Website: macys
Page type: gifting
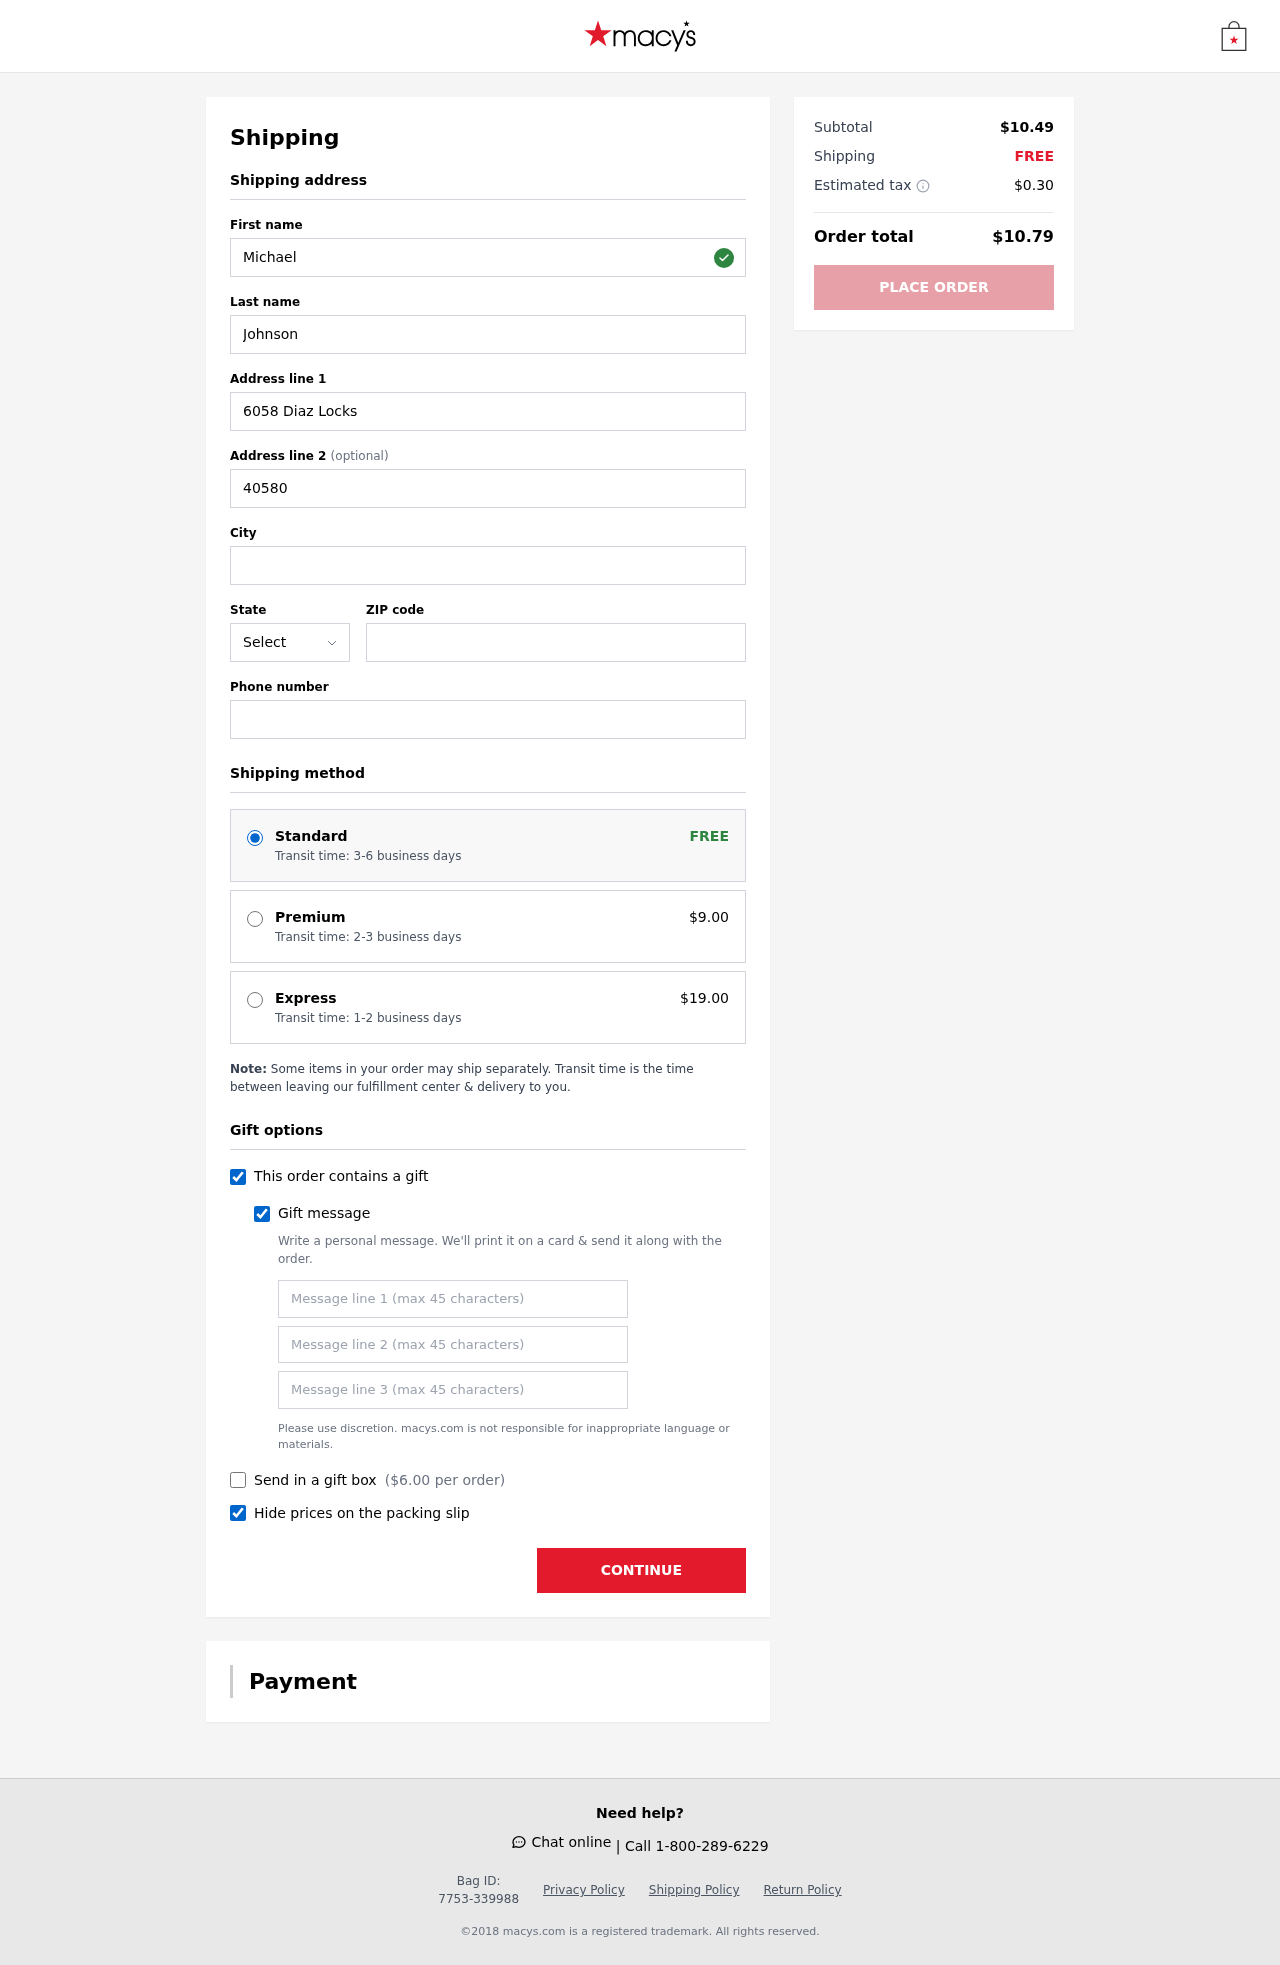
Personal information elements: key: PII_STATE_ABBR
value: FM
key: PII_FIRSTNAME
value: Michael
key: PII_LASTNAME
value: Johnson
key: PII_STREET
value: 6058 Diaz Locks
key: PII_STREET2
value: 40580 Grant Freeway
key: PII_CITY
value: Waltonville
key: PII_POSTCODE
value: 51889
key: PII_PHONE
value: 3109680771
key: PII_GIFT_MESSAGE
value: Hey Benjamin, I know life can get a bit hectic sometimes, so I thought these melatonin lozenges might help you catch some better Z's! Here’s to peaceful nights and refreshed mornings. Enjoy!  Michael
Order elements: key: ORDER_SHIPPING_STANDARD
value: Transit time: 3-6 business days
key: ORDER_SHIPPING_PREMIUM
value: Transit time: 2-3 business days
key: ORDER_SHIPPING_PREMIUM_PRICE
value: $9.00
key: ORDER_SHIPPING_EXPRESS
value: Transit time: 1-2 business days
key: ORDER_SHIPPING_EXPRESS_PRICE
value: $19.00
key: ORDER_GIFT_BOX_PRICE
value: $6.00
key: ORDER_SUBTOTAL
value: $10.49
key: ORDER_SHIPPING_COST
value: FREE
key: ORDER_TAX
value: $0.30
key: ORDER_TOTAL
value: $10.79